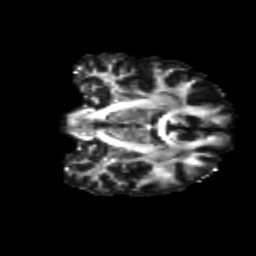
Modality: FA
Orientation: coronal
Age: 22
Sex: female
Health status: healthy
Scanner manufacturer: siemens
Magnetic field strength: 3 T
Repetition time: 8.6 s
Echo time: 0.095 s